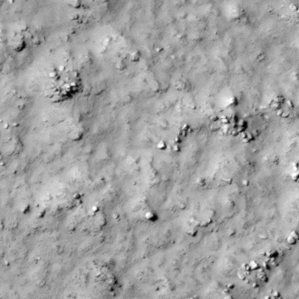
Label: non_frost